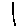
Label: line